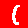
Digit: 1